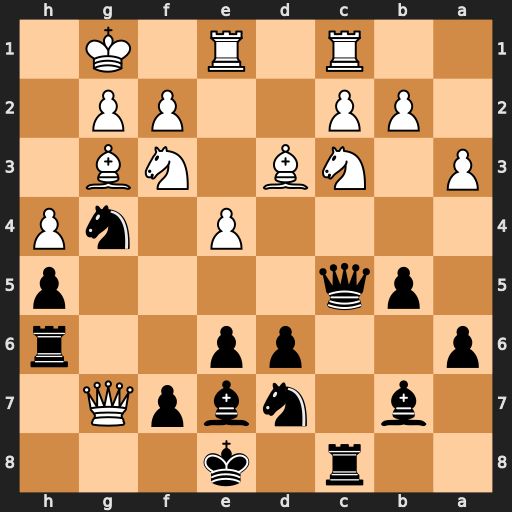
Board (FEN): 2r1k3/1b1nbpQ1/p2pp2r/1pq4p/4P1nP/P1NB1NB1/1PP2PP1/2R1R1K1
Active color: b
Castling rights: -
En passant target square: -
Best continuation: Bf6 Qg8+ Ke7